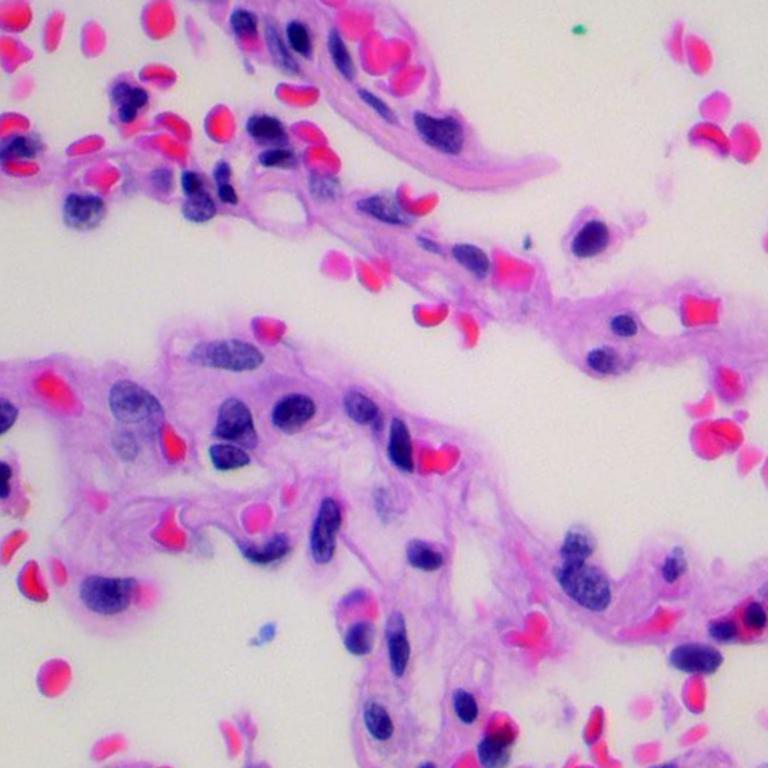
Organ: lung
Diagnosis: benign